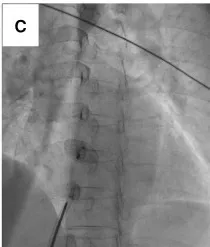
Secundum-type ASD finding and percutaneous secundum-type ASD closure. ; a 24 mm ASO device was successfully deployed in the ASD.
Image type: radiology (x_ray)